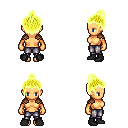
a pixel art fantasy rpg character, female body template, human, tanned skin, leather shoulder armor, metal pants, gold short topknot hairstyle, black shoes, four views (front, back, left, right), 2x2 character sprite sheet, small pixel art, hard edges, no anti-aliasing